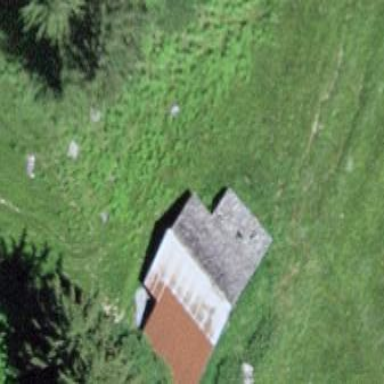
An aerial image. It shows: Cabin is depicted in the image.